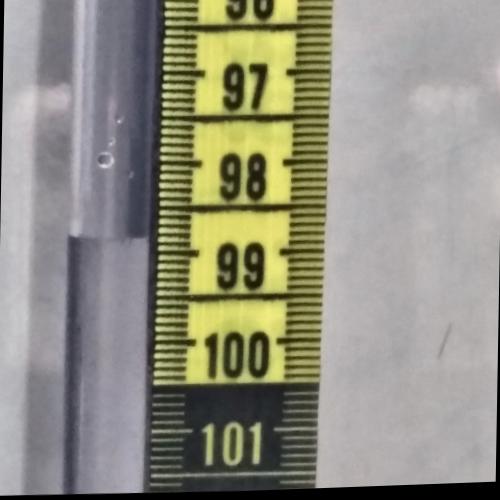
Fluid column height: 98.8 cm